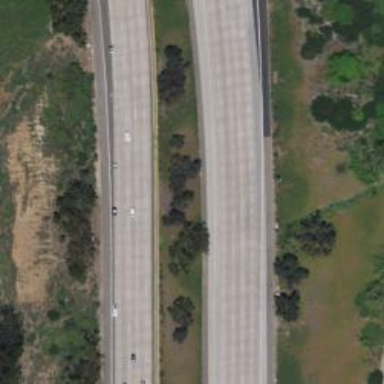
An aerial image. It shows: Motorway junction.